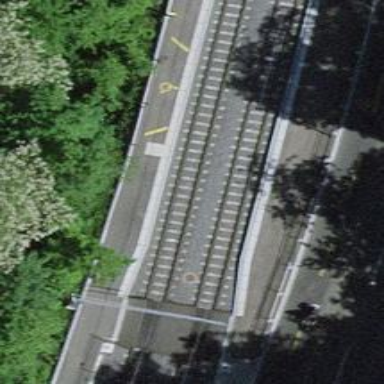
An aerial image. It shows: Tram stop with public transport connection.